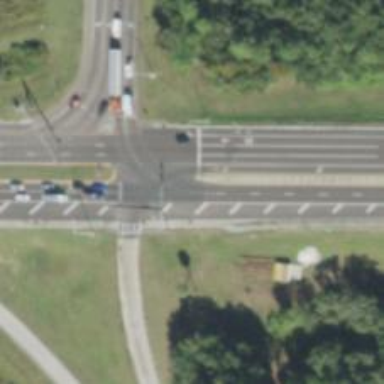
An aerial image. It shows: Primary highway with asphalt surface. There is sidewalk on the left.